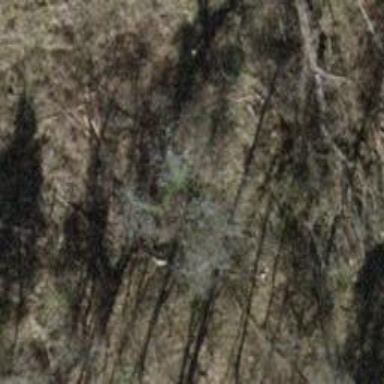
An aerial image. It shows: Deciduous broadleaved tree.